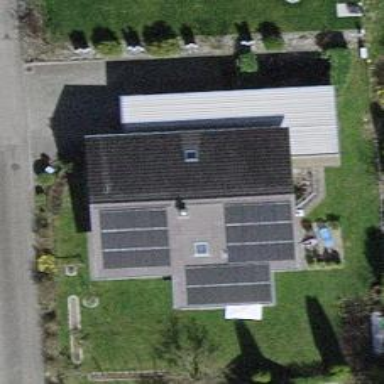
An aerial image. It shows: Solar power generator using photovoltaic method with solar photovoltaic panel types.